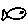
Label: fish